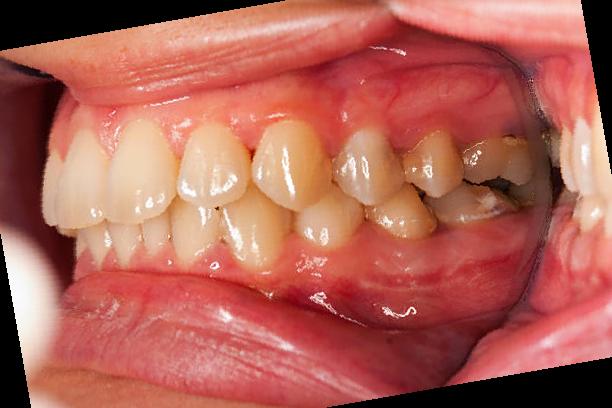
Condition: Gingivitis